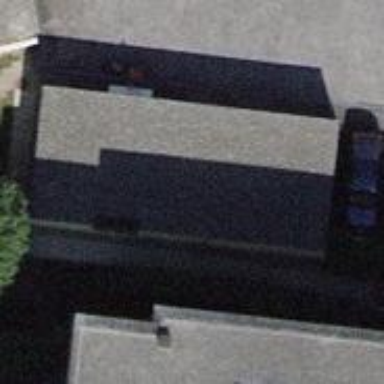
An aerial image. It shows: Group of garages.